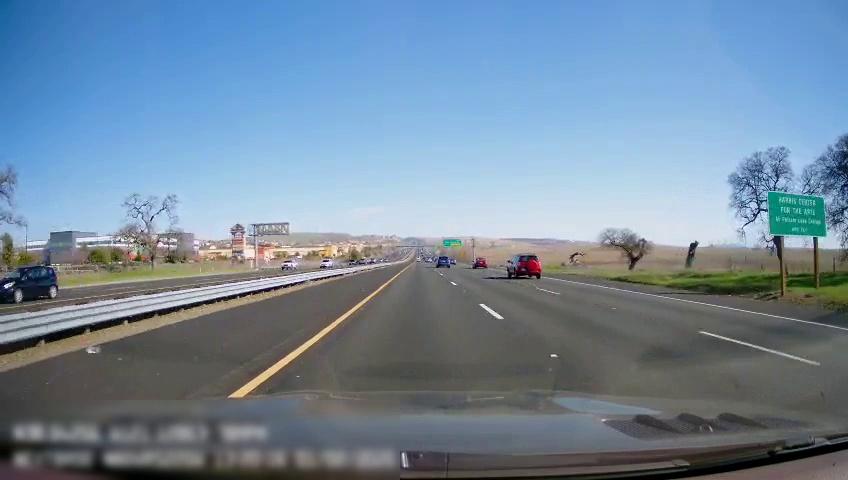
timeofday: Day
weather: Sunny
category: Drivable Space
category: Drivable Space
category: Vehicles | SUV
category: Vehicles | Car
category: Vehicles | SUV
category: Vehicles | Car
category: Vehicles | Car
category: Vehicles | Car
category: Lanes | Opposite Lane
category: Lanes | Opposite Lane
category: Lanes | Current Lane
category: Lanes | Current Lane
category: Lanes | Alternate Lane
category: Lanes | Alternate Lane
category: Traffic | Signs
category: Traffic | Signs